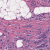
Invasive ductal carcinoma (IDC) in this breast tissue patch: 1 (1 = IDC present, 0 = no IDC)